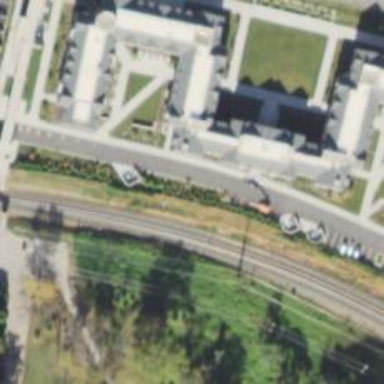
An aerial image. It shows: Electrified light rail railway.